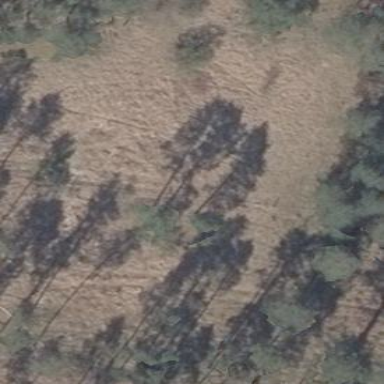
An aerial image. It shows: Patch of scrub vegetation.